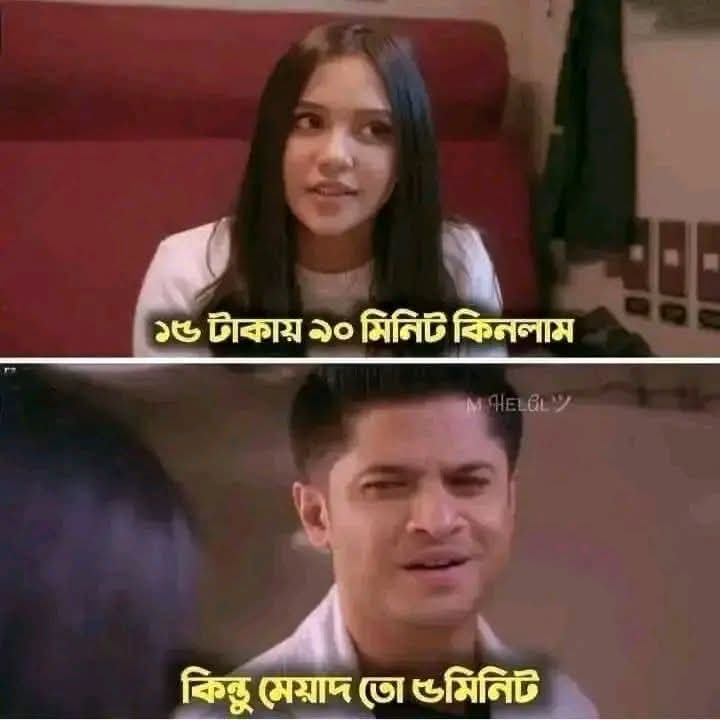
Text: ১৬ টাকায় ৯০ মিনিট কিনলাম
কিন্তু মেয়াদ তো ৬মিনিট
Label: Non Hate